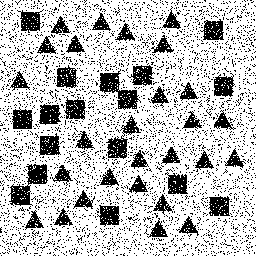
Squares: 17
Triangles: 27
Stars: 0
Total shapes: 44